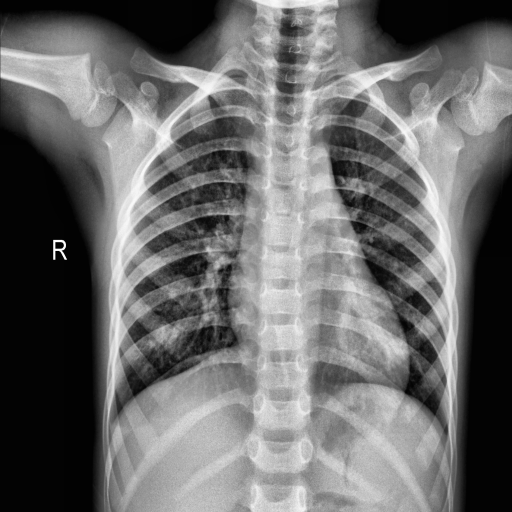
Finding: NORMAL